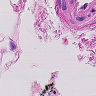
Metastatic tissue present: no